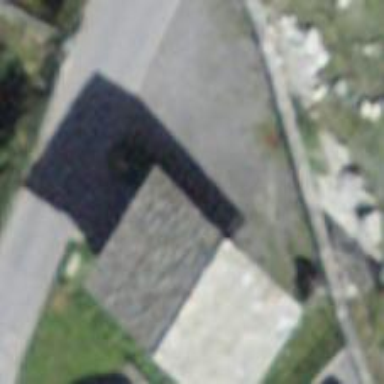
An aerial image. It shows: Detached building.